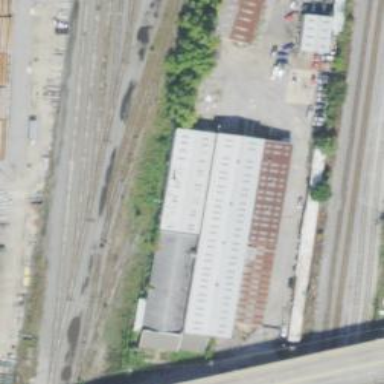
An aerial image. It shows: Disused railway yard.